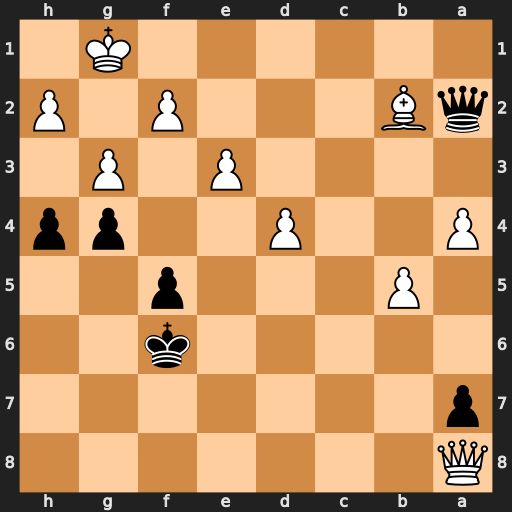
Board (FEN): Q7/p7/5k2/1P3p2/P2P2pp/4P1P1/qB3P1P/6K1
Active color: b
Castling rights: -
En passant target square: -
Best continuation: Qb1+ Bc1 Qxc1+ Kg2 h3#